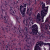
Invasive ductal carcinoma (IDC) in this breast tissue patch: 1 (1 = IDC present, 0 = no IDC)